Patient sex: M
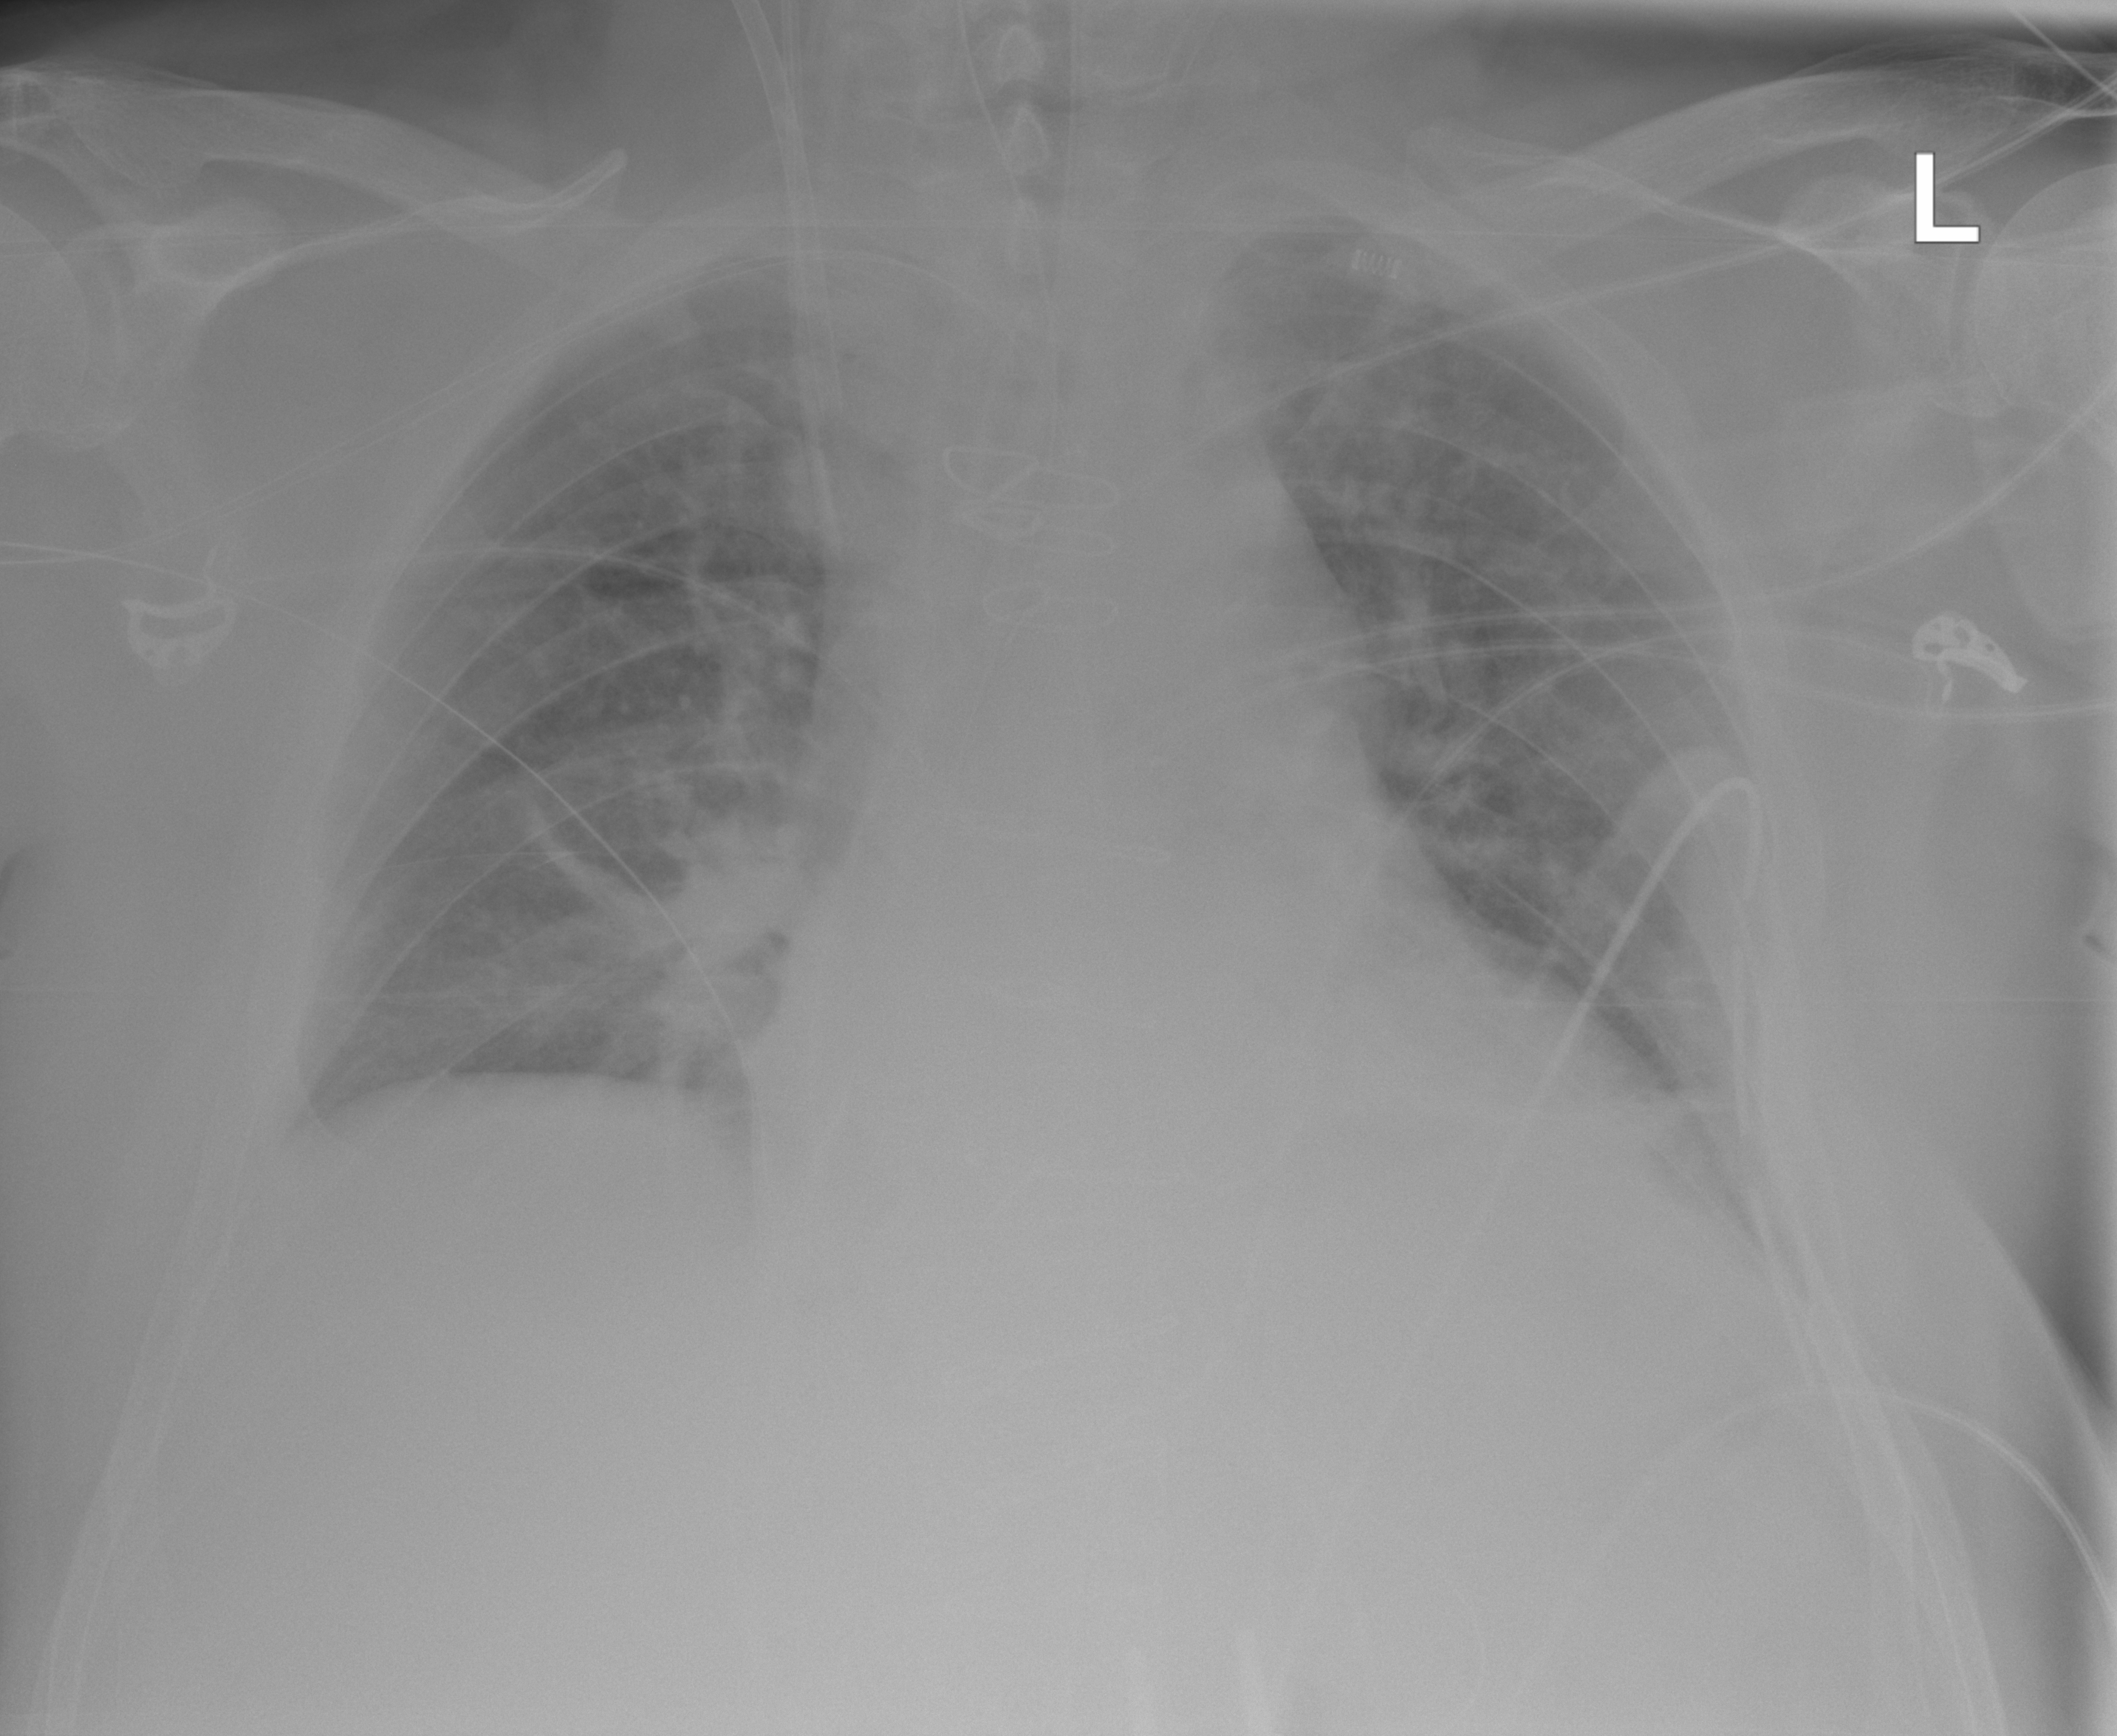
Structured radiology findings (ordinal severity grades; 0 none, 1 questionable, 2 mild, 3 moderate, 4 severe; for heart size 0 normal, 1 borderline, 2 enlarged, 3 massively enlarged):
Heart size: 2
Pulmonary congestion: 2
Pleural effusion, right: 0
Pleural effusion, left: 2
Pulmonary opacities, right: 2
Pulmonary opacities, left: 2
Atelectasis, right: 2
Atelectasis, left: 2